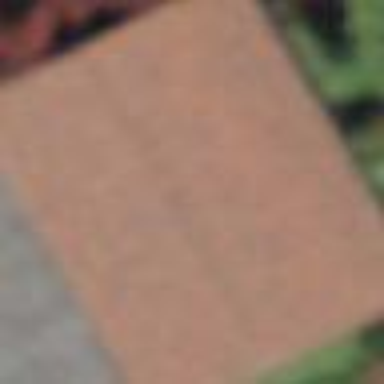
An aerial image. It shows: Garage building.